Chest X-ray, PA view. Patient: 52 years old, sex M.
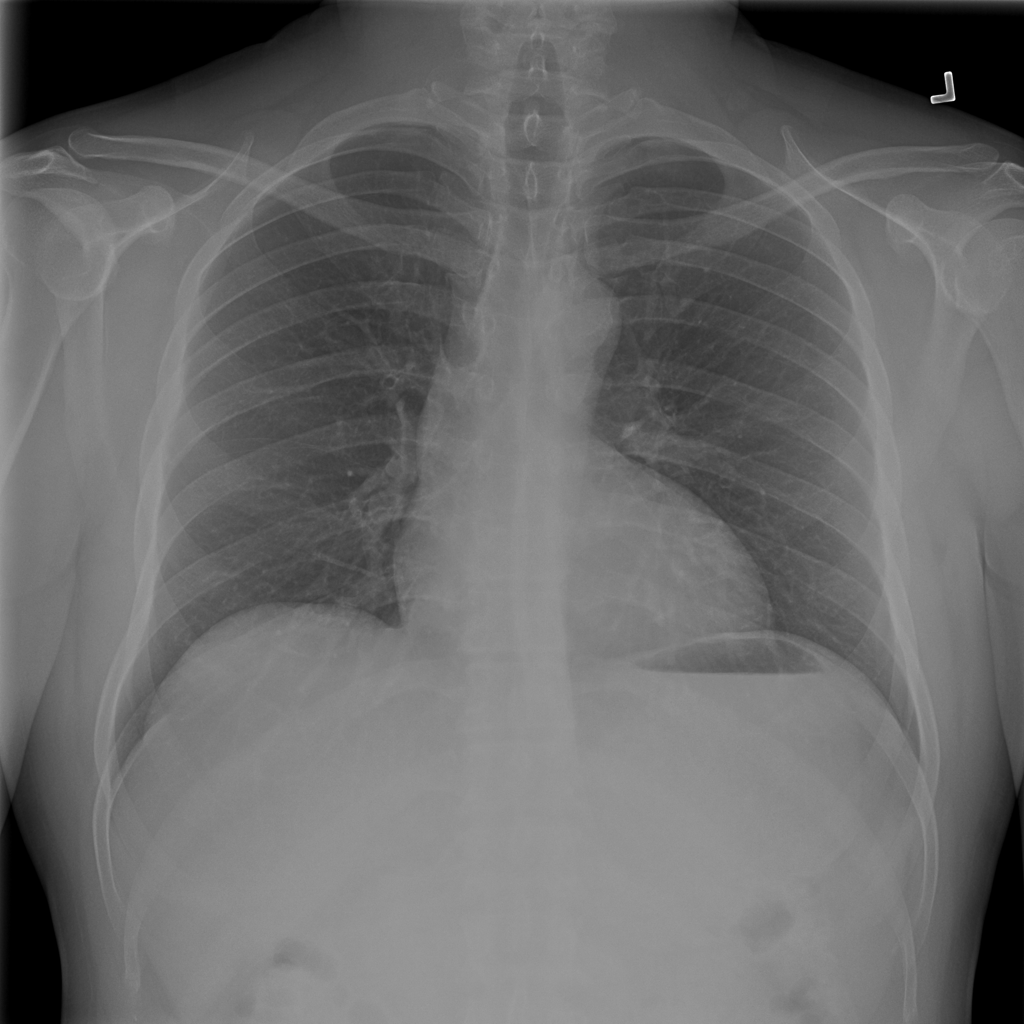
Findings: No Finding